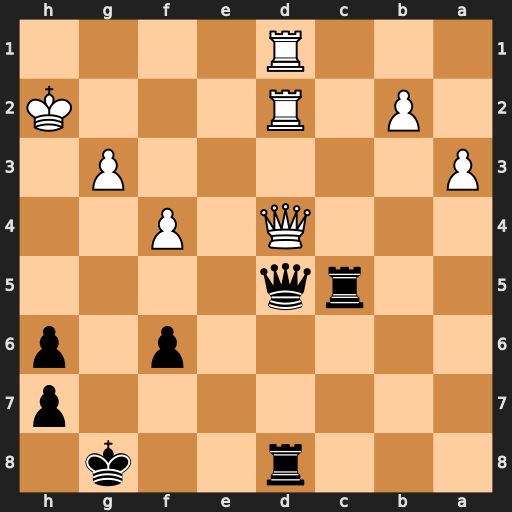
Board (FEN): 3r2k1/7p/5p1p/2rq4/3Q1P2/P5P1/1P1R3K/3R4
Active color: b
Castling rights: -
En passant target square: -
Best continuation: Qh5+ Kg1 Rxd4